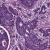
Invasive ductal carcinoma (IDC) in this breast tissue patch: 1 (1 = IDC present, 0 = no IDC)